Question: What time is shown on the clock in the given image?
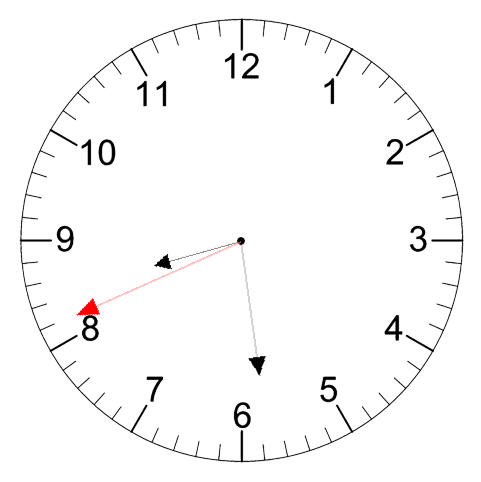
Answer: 08:28:41